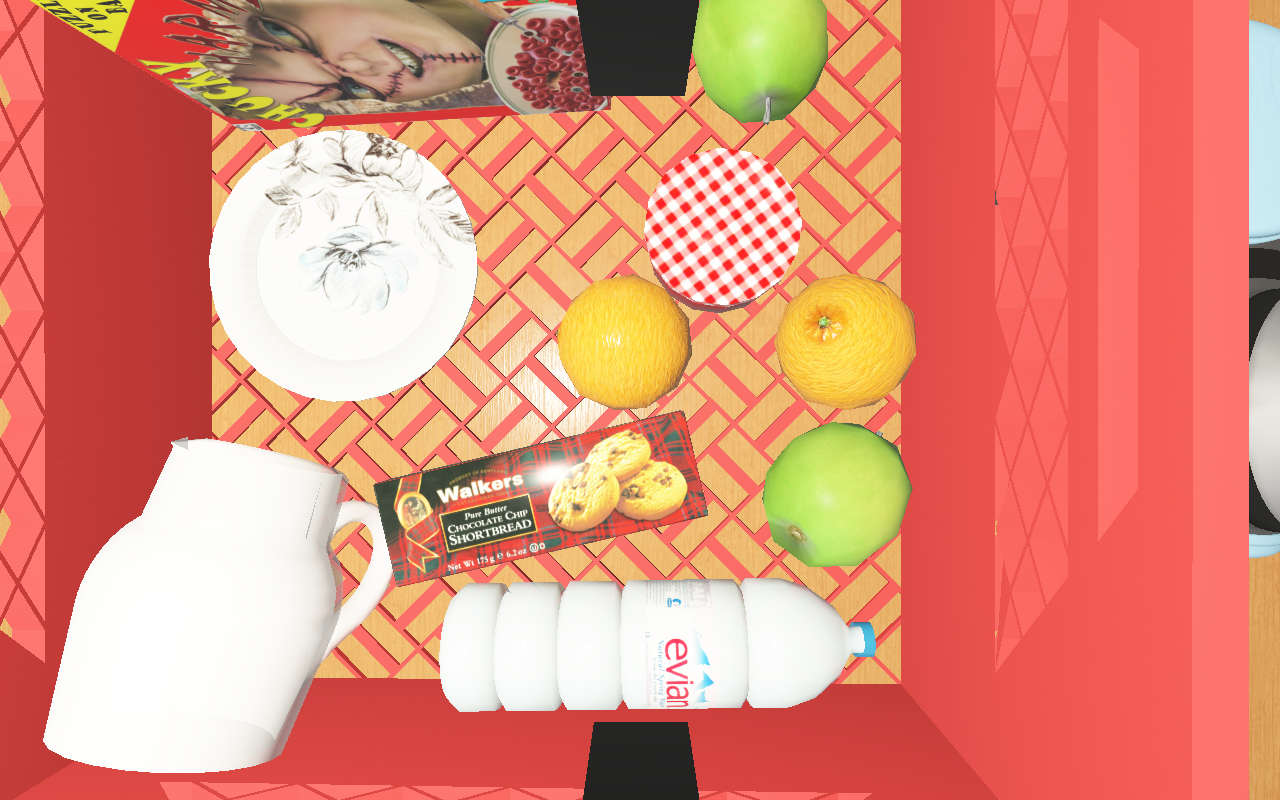
Objects in the scene:
carafe
water bottle
apple
orange
orange
wineglass
honey jar
jam jar
cereal box